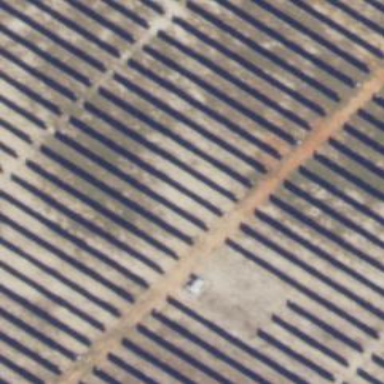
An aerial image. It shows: Solar power generator with photovoltaic panels.